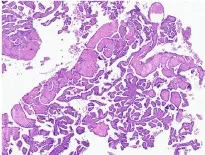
(A-E) Histomorphological features of papillary renal neoplasm with reverse polarity. It showed a slender papillary structure with local tubular papillary branches (H&E stain, x40) (B).
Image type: pathology (h&e)